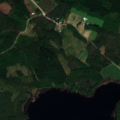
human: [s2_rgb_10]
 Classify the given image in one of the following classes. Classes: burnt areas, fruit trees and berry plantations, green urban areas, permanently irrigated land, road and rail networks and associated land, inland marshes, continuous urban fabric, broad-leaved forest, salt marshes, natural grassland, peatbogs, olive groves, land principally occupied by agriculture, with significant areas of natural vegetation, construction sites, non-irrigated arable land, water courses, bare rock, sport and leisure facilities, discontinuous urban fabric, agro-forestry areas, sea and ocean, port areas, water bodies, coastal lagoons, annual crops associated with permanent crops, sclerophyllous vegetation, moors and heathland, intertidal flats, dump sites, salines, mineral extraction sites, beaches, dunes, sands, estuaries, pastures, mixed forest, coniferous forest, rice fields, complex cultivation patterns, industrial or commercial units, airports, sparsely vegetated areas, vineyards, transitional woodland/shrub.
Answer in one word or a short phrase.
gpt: broad-leaved forest, coniferous forest, mixed forest, transitional woodland/shrub, water bodies